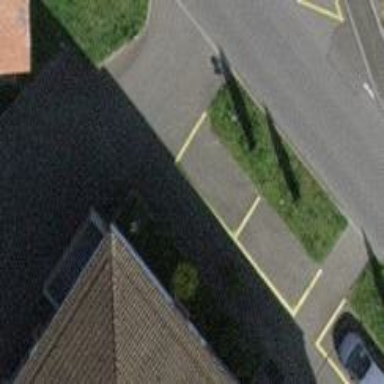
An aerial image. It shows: Street side parking area.